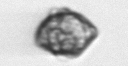
Label: Kryptoperidinium_triquetrum